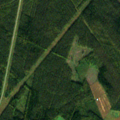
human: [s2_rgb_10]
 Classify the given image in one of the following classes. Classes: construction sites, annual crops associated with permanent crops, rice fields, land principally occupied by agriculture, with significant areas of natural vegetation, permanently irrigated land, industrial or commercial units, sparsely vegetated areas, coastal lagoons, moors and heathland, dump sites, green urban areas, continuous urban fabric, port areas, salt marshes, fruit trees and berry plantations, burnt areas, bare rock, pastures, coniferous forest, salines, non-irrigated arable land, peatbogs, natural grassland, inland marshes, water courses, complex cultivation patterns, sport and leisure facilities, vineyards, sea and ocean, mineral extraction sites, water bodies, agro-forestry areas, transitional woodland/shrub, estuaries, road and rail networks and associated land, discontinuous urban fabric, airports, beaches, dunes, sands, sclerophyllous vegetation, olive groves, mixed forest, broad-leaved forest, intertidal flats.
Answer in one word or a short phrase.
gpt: non-irrigated arable land, coniferous forest, mixed forest